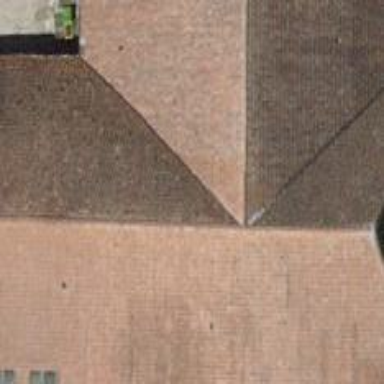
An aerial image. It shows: Farm building.